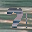
Label: 7